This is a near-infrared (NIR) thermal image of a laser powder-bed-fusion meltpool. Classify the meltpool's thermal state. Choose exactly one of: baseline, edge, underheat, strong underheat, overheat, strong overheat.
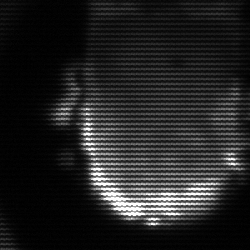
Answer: baseline